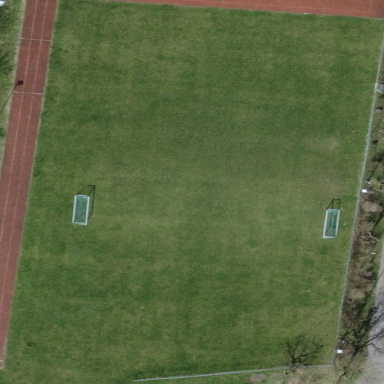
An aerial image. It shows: Soccer pitch with grass surface for leisure land.